Question: I'm having trouble with my worpdress/bootstrap navigation to highlight current page.

I'm trying to find the best workaround, here is what's my method for now, but not working
- -
unfortunately the image won't display as soon as it should overlap the border.
Do you have any quick fix or other approach for this ?
Maybe I thought in order to expand the container, is to fix both link and container height and have them placed how I want...
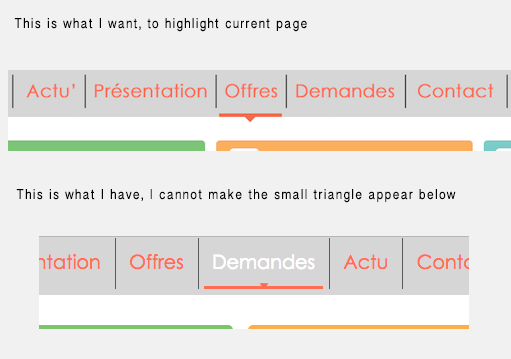
Answer: Triangle must be provided as absolute block. It can use :after.
Also for triangle you can use css(not image)
'''
ul{
list-style:none;
}
li{
display: inline-box;
width: 50px;
padding: 20px;
float: left;
}
.active{
position: relative;
border-bottom: 3px solid red;
}
/*triangle absolute position and centred*/
.active:after{
content:"";
position: absolute;
width: 0;
height: 0;
left: 50%;
bottom: -10px;
margin-left: -10px;
border-style: solid;
border-width: 10px 10px 0 10px;
border-color: #ff0000 transparent transparent transparent;
}
'''
<URL>